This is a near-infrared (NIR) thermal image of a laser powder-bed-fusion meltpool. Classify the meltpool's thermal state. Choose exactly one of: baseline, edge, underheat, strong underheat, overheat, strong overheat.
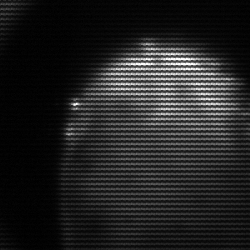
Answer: edge